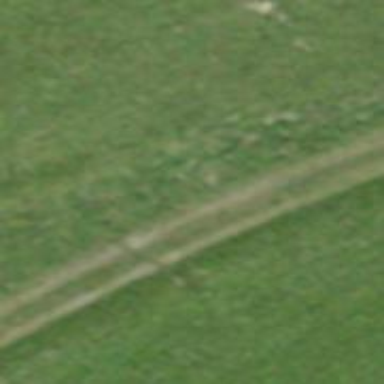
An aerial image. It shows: Track with grade 2 tracktype.